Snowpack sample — Buffalo Mountain, Silverthorne, Colorado, USA (1/25/25, 10:11 AM MST)
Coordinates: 39.6222, -106.1139
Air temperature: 22 °F
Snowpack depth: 110 cm
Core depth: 40 cm
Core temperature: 46.4 °F
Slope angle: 12°, slope face: 102°
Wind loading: high
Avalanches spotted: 0
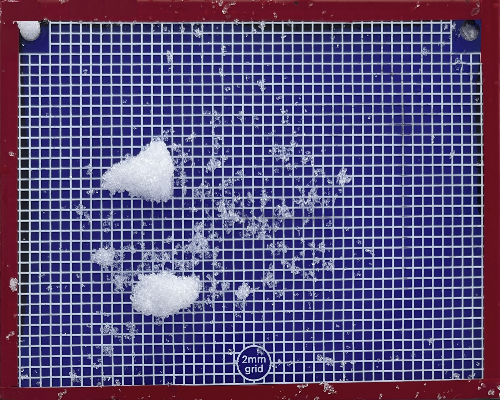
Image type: profile
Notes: No avalanches nearby, collected on the outskirts of a fire break 15 meters from the treeline, on way to Buffalo and Red Mountain